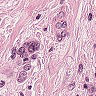
Metastatic tissue present: yes